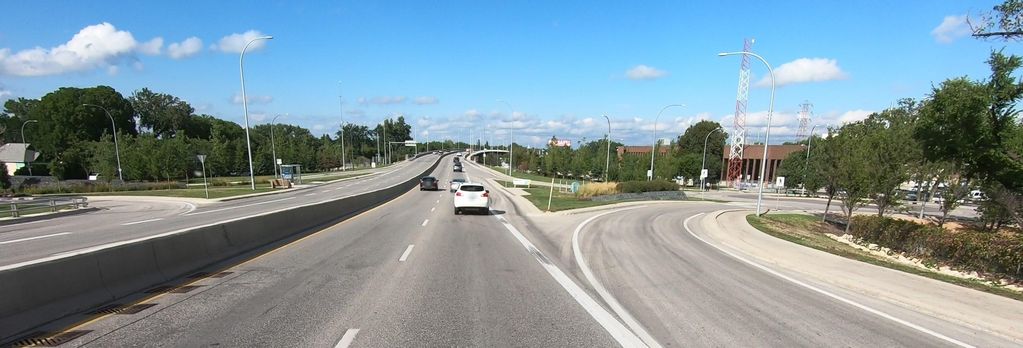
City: winnipeg